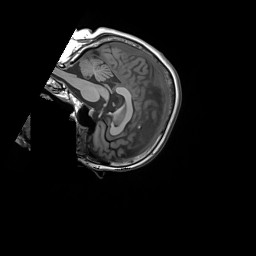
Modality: T1w
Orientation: sagittal
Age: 67
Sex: female
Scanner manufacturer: siemens
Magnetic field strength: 3 T
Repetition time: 1.55 s
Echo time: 0.00234 s